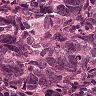
Metastatic tissue present: yes